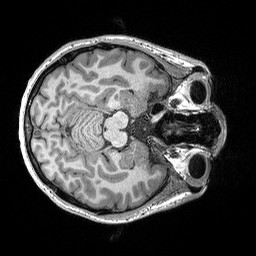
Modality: T1w
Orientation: axial
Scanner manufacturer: siemens
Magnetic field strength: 3 T
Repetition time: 2.3 s
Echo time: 0.00298 s